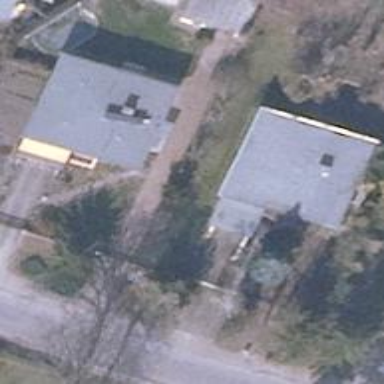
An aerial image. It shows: Simple and straightforward house.